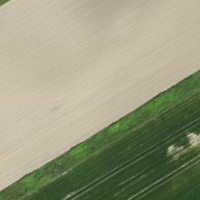
EUNIS habitat code: 52
Species observed at this site:
Pseudochorthippus parallelus
Tettigonia viridissima
Conocephalus fuscus
Phaneroptera falcata